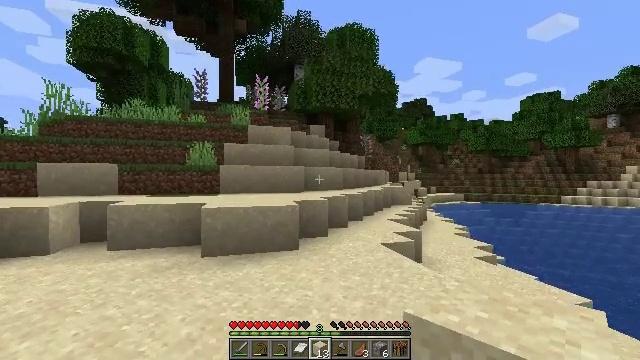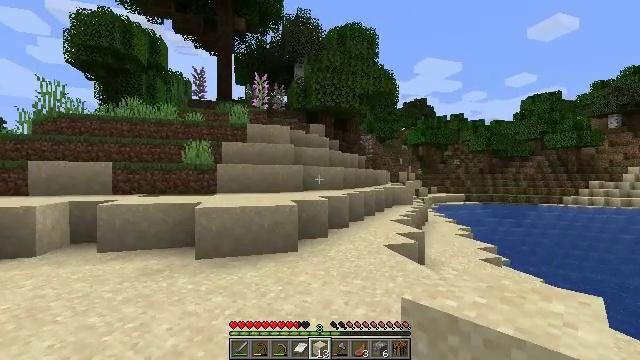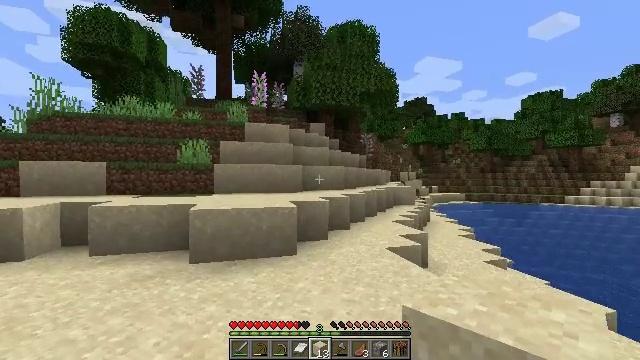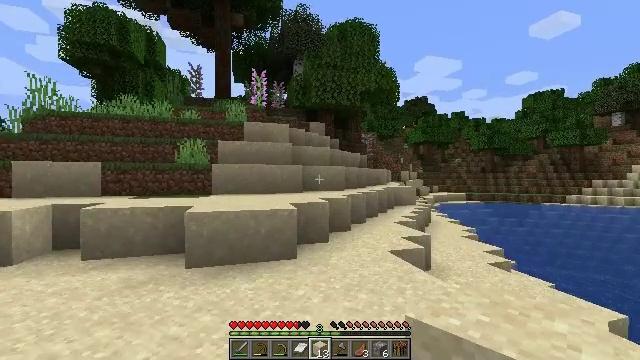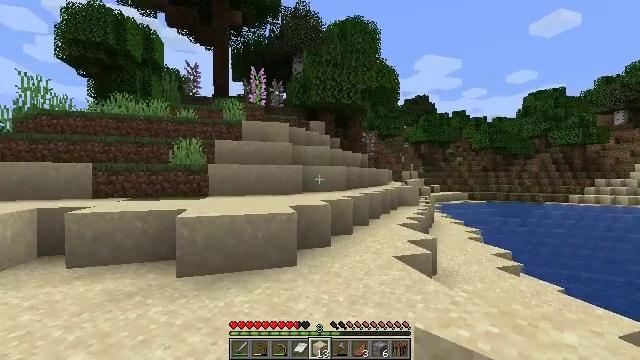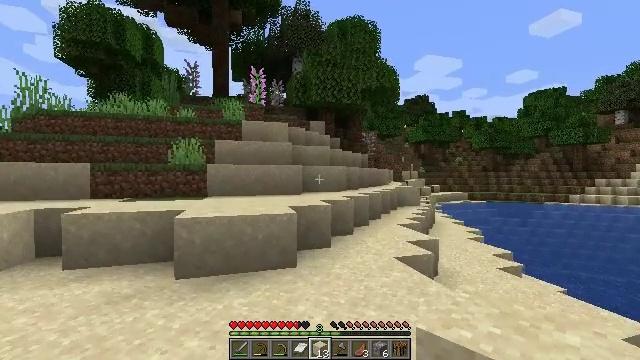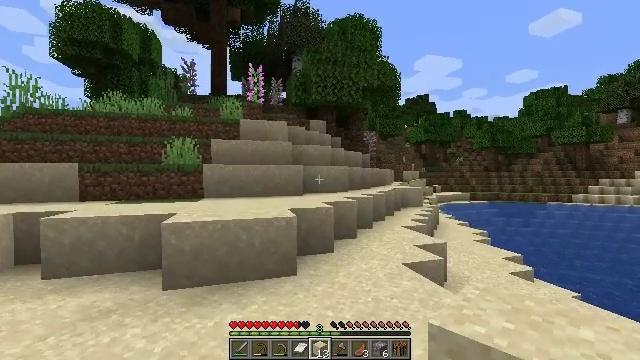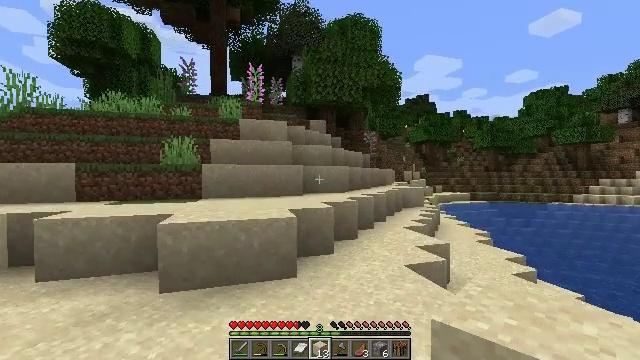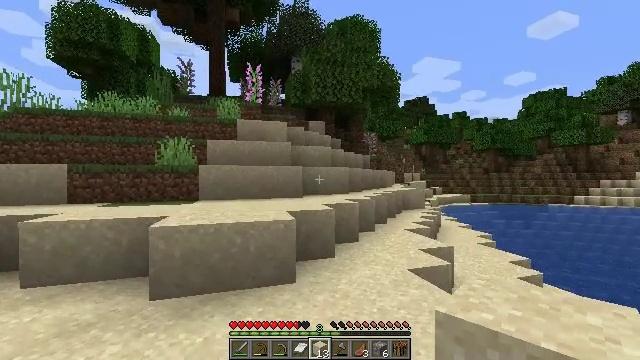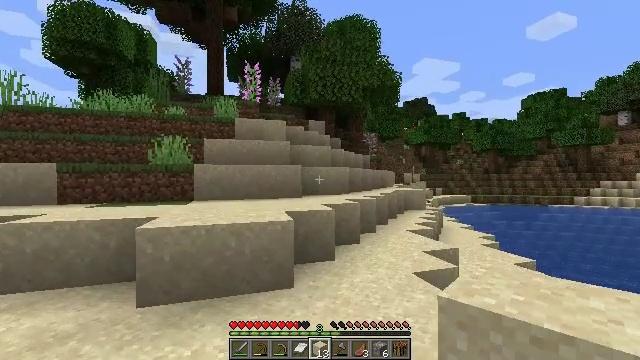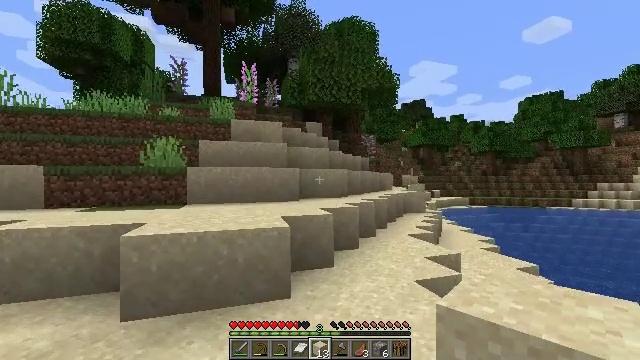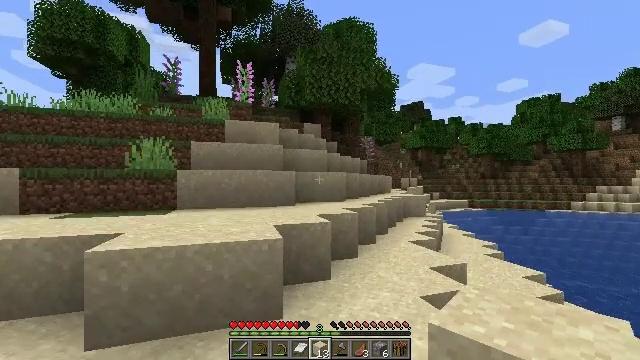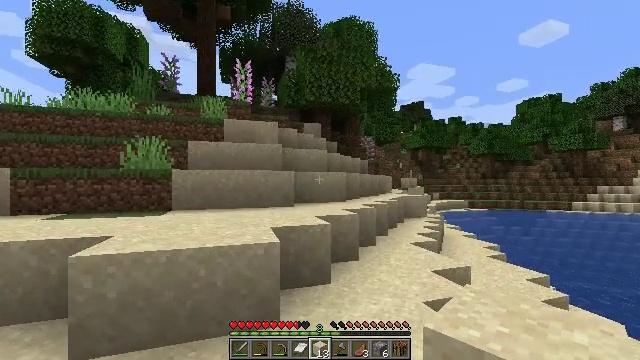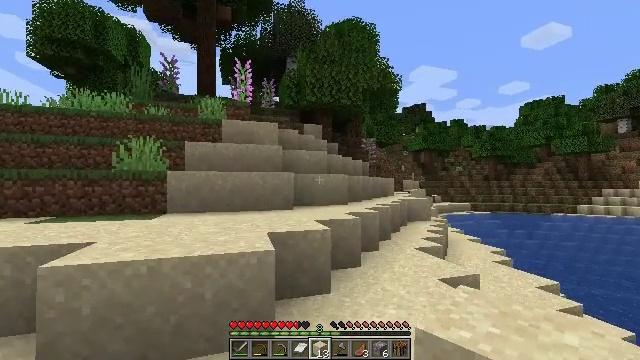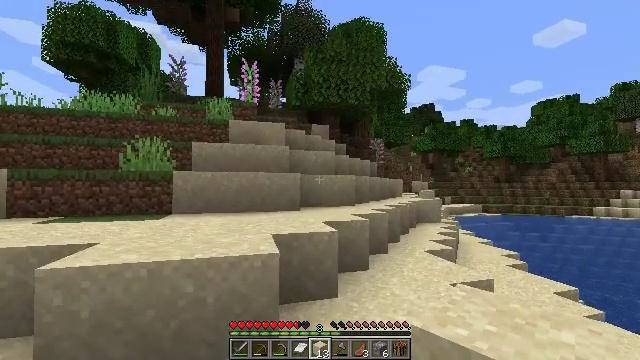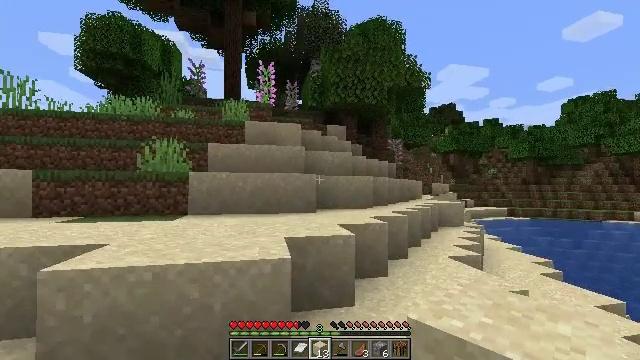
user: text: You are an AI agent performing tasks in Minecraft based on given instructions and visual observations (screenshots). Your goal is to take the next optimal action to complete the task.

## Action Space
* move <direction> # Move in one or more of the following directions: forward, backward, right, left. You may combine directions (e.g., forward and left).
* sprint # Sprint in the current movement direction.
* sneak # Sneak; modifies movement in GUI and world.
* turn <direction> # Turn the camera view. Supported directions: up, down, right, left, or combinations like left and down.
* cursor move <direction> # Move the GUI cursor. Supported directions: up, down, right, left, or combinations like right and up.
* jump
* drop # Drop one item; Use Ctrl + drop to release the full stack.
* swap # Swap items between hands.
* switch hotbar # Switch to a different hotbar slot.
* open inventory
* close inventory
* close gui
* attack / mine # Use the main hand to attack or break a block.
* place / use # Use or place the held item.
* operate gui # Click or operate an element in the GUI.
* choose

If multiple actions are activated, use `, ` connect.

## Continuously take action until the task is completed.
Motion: motion action
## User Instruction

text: Gather sugar cane for crafting.
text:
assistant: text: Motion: move forward
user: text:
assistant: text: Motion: move forward
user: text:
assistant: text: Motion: move forward
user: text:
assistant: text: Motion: move forward
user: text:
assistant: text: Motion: move forward
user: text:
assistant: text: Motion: move forward
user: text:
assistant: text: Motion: move forward
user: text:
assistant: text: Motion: move forward
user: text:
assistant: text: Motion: move forward
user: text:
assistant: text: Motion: move forward
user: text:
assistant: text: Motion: move forward
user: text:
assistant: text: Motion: move forward
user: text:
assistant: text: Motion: move forward
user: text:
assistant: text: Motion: move forward, turn left
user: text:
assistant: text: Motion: move forward, turn left
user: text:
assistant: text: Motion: move forward, turn left, jump
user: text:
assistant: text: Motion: move forward, turn left, jump
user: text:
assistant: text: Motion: move forward, turn left, jump
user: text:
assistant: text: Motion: move forward, turn left, jump
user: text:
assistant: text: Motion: move forward, turn left, jump
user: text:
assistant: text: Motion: move forward, turn left, jump
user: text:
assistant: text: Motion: move forward, jump
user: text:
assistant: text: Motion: move forward, jump
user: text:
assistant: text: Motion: move forward, jump
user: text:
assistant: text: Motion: move forward, jump
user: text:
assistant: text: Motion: move forward, jump
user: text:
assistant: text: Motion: move forward, jump
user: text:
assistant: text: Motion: move forward, jump
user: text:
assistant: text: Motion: move forward, jump
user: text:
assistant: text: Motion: move forward, jump